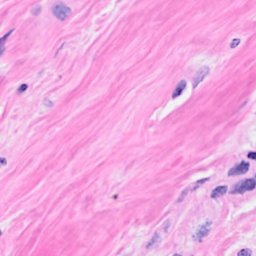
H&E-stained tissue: Breast